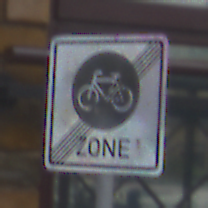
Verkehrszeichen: EndeFahrradzone
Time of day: MorningAfternoon
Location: Outdoor (Urban)
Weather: Overcast
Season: NotSpecified
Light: Natural